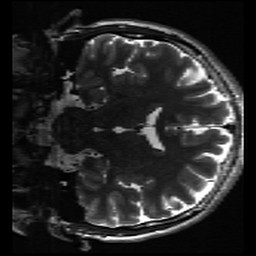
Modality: inplaneT2
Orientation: coronal